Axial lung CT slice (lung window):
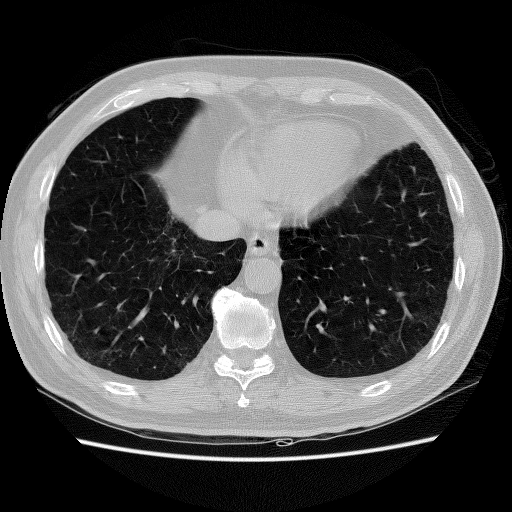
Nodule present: no